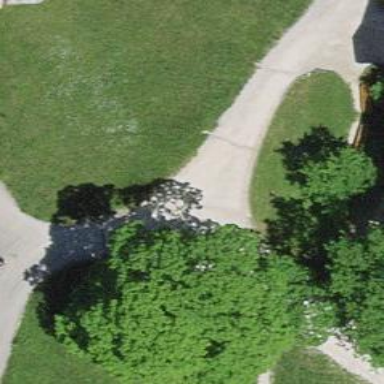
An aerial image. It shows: Compacted path road.